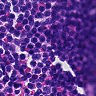
Metastatic tissue present: no